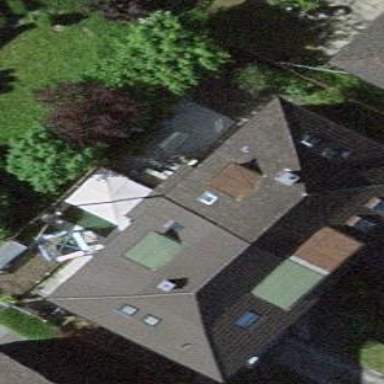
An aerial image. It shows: Hipped-roof building with apartments.